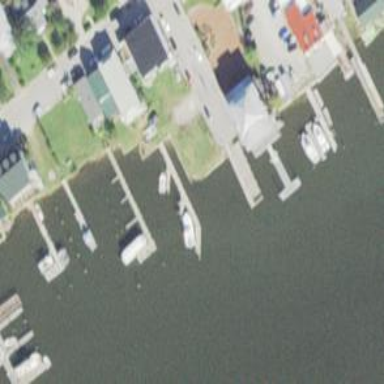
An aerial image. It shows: Man-made pier.